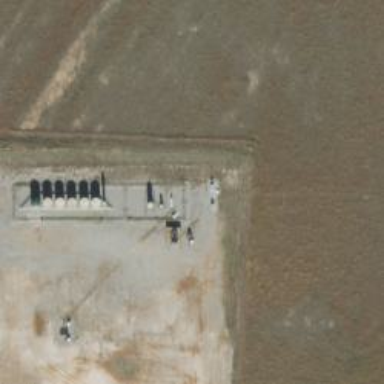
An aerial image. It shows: Storage tank that is man-made.